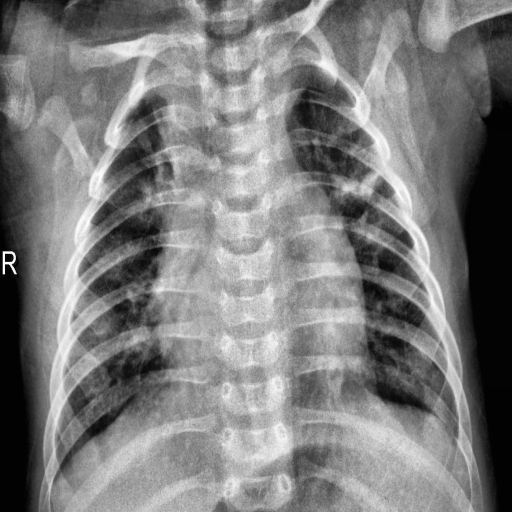
Finding: PNEUMONIA